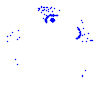
Particle: kaon